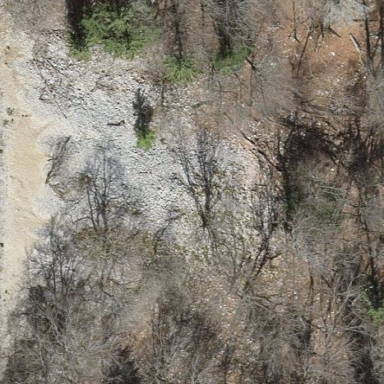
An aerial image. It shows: Natural scree.